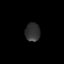
Tissue: skin
Cell type: Epithelial cells
Senescence score: 0.2866
Nuclear area (px): 271
Mean DAPI intensity: 48.911